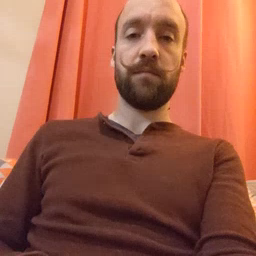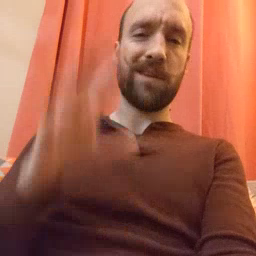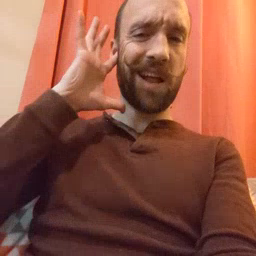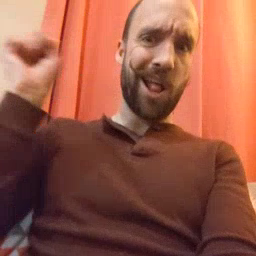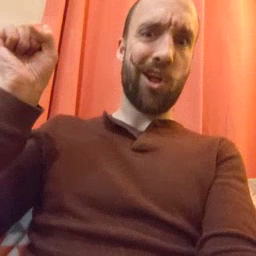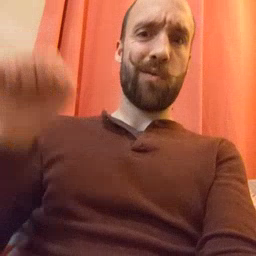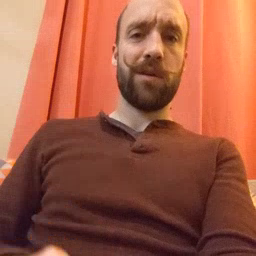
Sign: loud